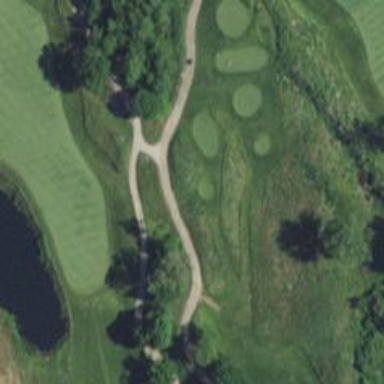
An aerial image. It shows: Path used for both walking and golf.